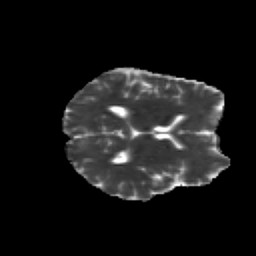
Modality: MD
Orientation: axial
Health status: healthy
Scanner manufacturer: siemens
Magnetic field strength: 3 T
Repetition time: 10 s
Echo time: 0.092 s